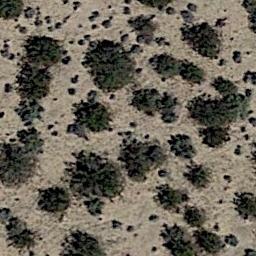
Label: chaparral